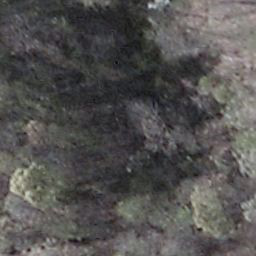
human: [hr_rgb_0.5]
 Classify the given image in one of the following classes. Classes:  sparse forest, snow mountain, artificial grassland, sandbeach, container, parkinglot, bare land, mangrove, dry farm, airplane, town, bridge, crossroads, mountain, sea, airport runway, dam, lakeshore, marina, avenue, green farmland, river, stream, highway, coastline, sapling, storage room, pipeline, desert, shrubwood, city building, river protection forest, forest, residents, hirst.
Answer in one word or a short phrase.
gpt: shrubwood